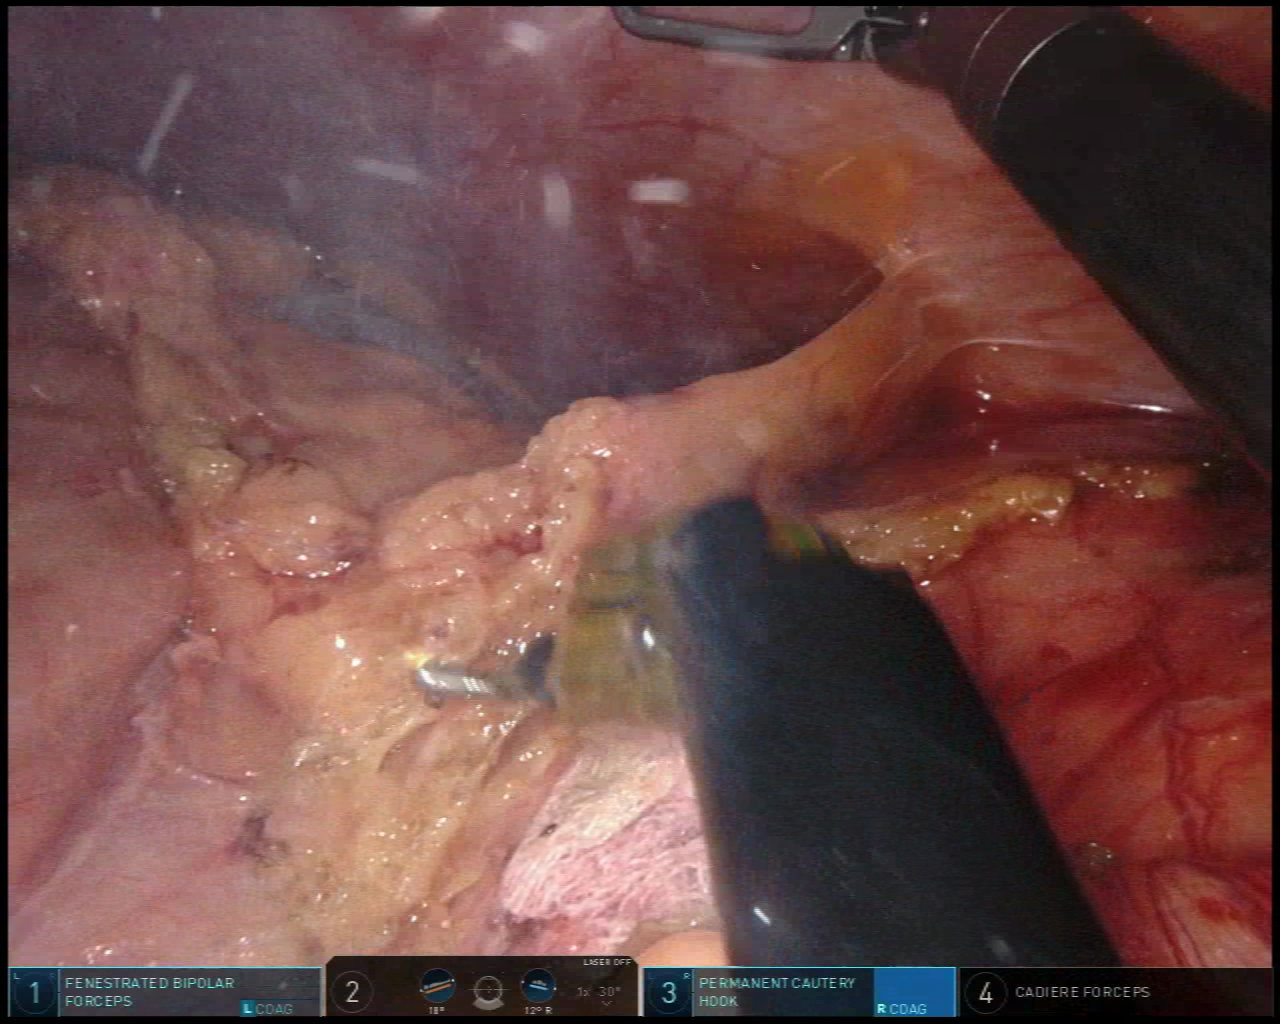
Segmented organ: spleen
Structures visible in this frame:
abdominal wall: yes
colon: yes
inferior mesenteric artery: no
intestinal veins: no
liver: no
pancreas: no
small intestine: no
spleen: yes
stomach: no
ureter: no
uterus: no
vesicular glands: no